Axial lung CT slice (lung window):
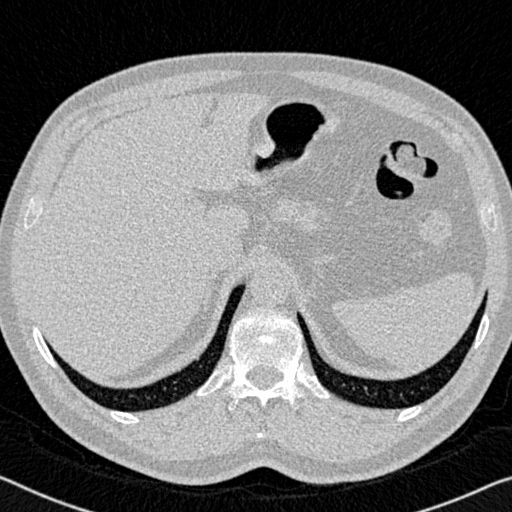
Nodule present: no